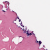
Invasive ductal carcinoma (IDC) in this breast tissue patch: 0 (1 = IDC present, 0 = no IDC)